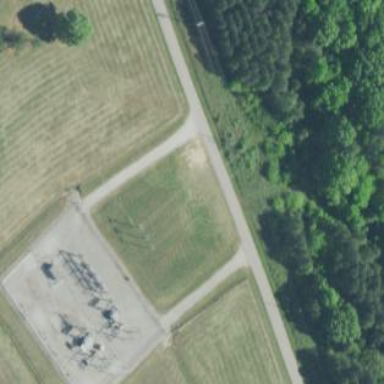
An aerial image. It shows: Distribution level power substation surrounded by fence.